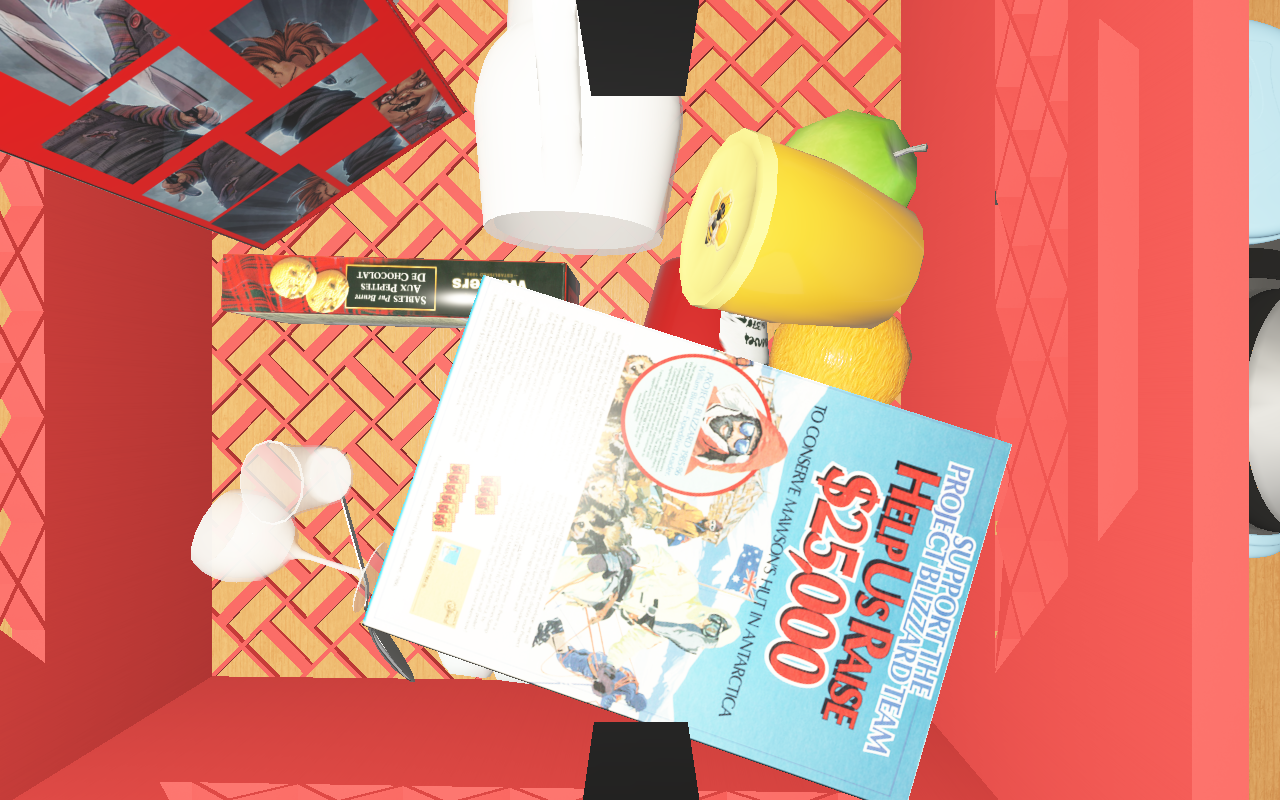
Objects in the scene:
carafe
orange
cereal box
cereal box
biscuit box